Question: I have a database but I don't know it's name, and I'm wondering how I can know it using iSQL Plus.
So if anyone could please advise.

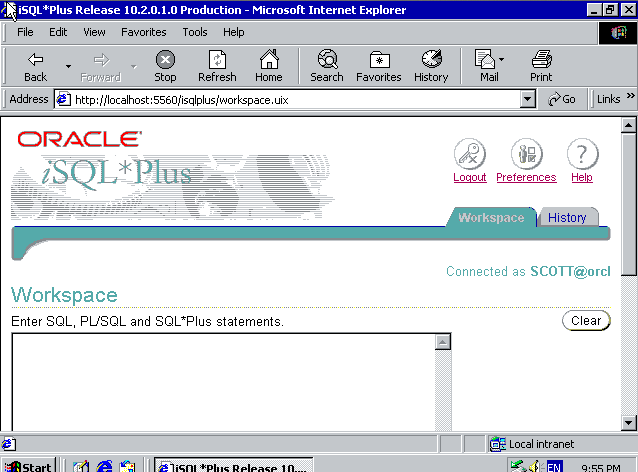
Answer: Once connected to your RDBMS, you can issue the following command to query the database name:
'''
select ora_database_name from dual;
'''
---
On my system:
'''
SQL> select ora_database_name from dual;
ORA_DATABASE_NAME
--------------------------------------------------------------------------------
XE
'''